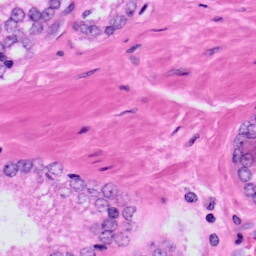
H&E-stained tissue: Prostate